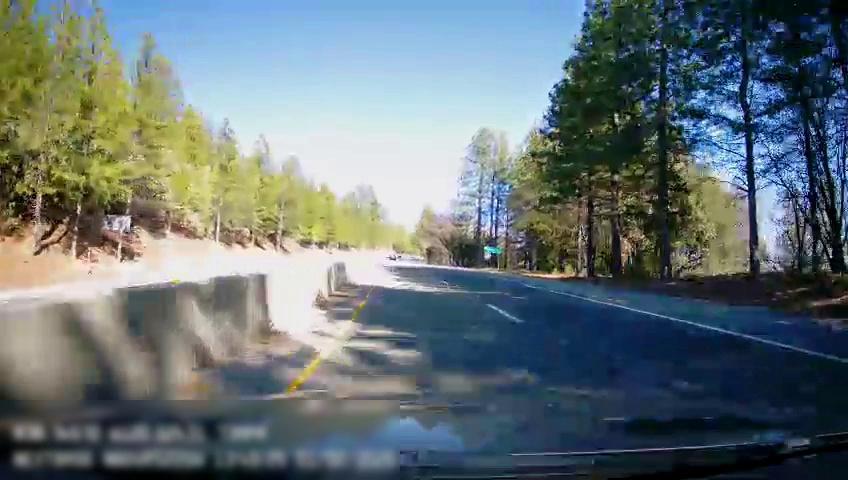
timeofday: Day
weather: Sunny
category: Drivable Space
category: Drivable Space
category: Lanes | Current Lane
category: Lanes | Current Lane
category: Lanes | Alternate Lane
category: Traffic | Signs